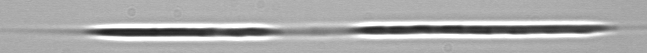
Label: Rhizosolenia